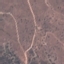
Land use / land cover: HerbaceousVegetation